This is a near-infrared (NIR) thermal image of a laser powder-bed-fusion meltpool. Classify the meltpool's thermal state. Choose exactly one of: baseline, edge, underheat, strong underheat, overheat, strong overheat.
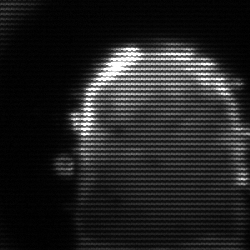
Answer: baseline